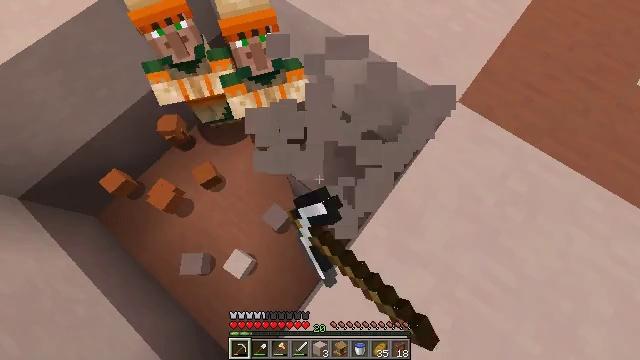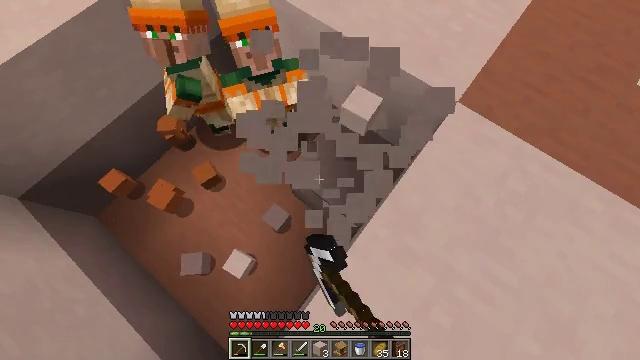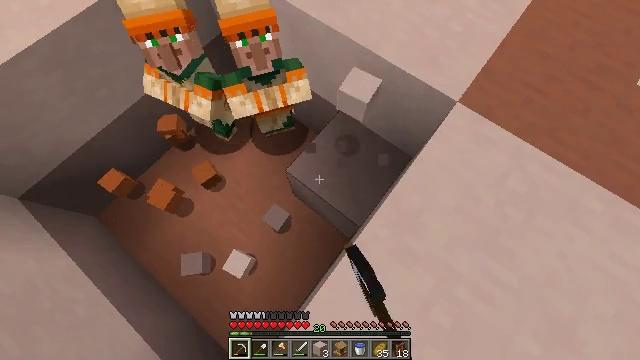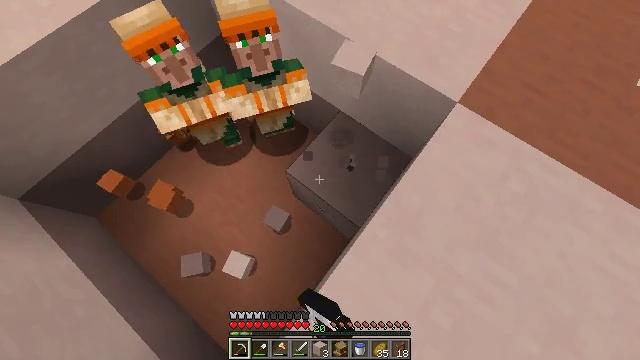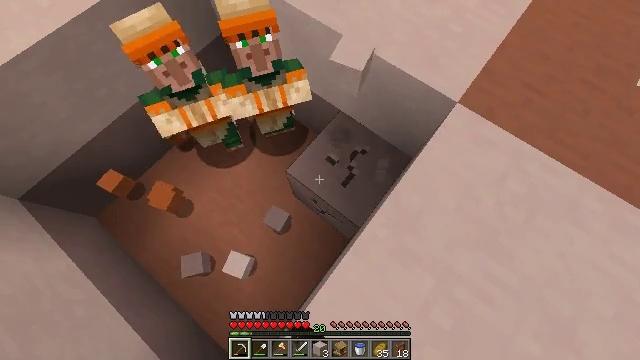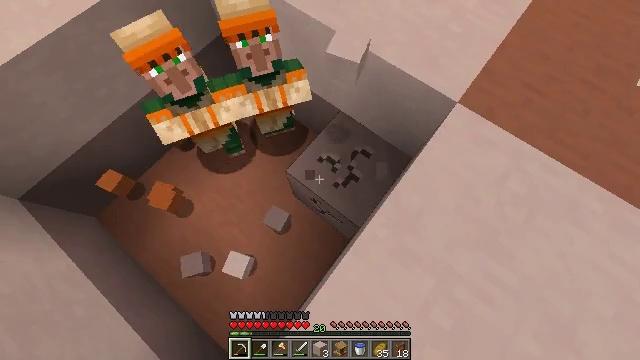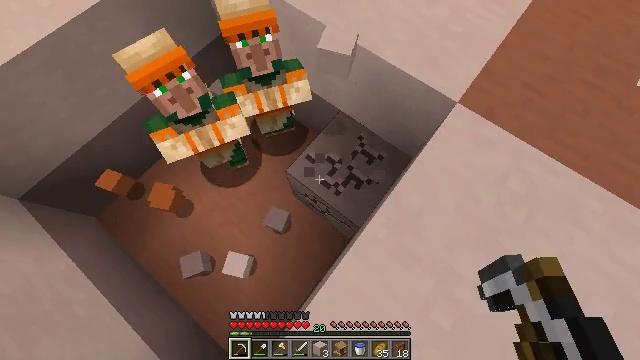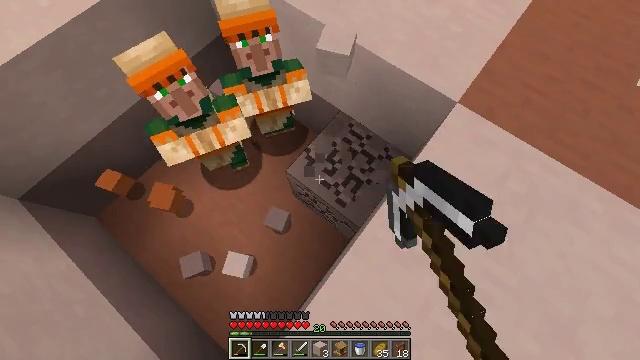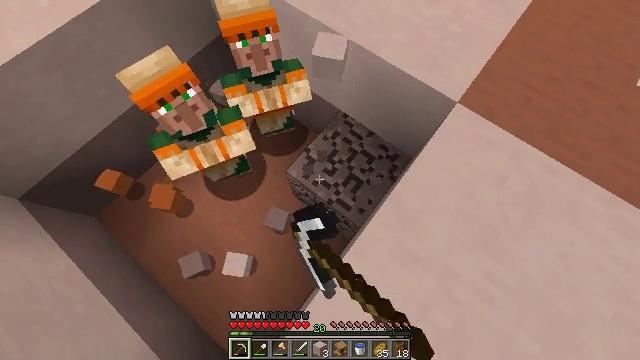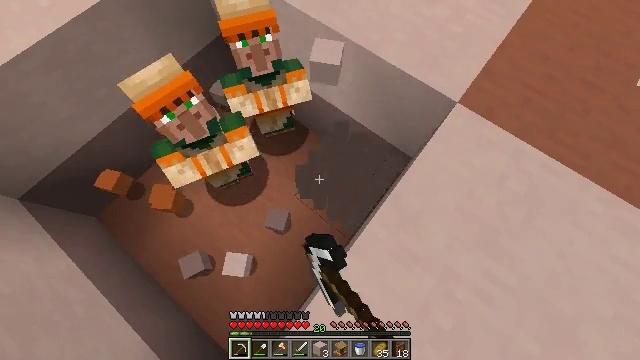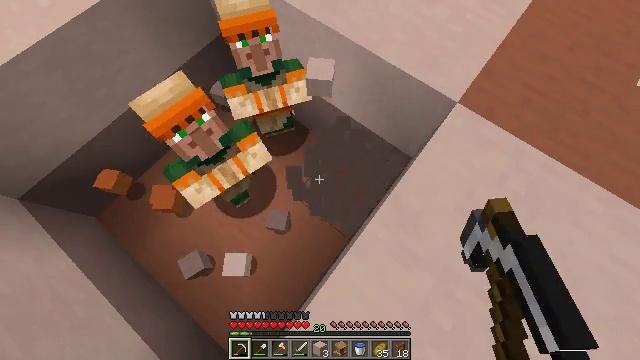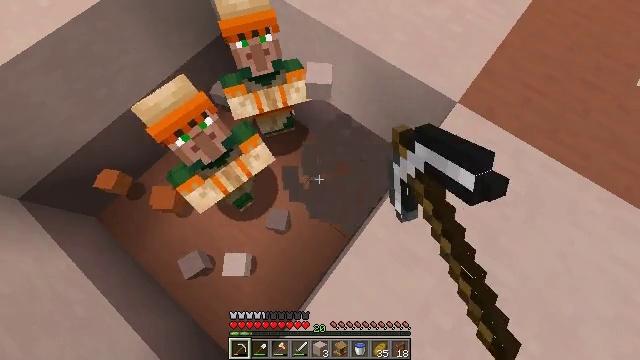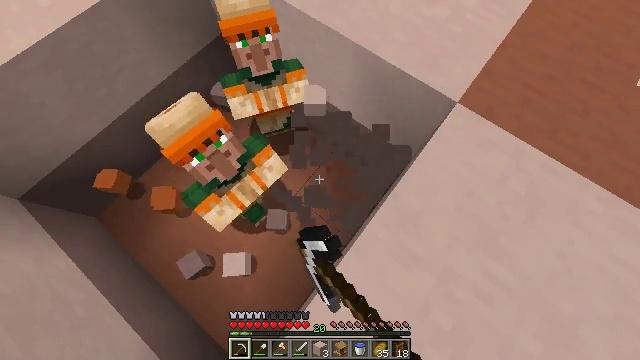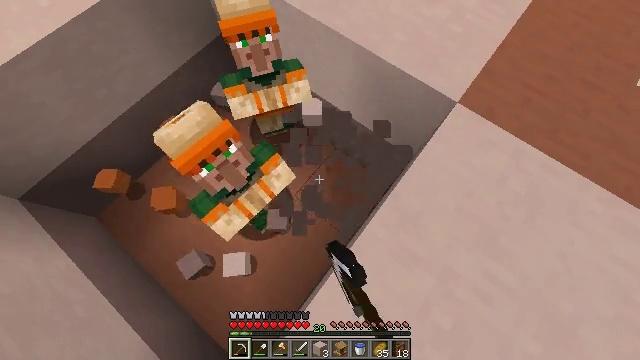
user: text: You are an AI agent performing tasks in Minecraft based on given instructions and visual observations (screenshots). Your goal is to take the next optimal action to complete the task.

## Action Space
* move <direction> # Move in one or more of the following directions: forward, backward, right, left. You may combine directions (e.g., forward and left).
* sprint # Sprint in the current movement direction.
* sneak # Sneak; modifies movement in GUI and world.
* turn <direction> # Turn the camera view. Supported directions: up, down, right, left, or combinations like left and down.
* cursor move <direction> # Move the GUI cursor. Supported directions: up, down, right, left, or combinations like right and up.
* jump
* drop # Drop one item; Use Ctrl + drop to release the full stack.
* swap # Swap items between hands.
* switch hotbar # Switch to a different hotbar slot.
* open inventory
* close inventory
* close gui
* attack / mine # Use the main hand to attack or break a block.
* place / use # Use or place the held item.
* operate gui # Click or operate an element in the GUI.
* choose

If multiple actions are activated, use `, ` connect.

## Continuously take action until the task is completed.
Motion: motion action
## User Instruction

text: Remove the light gray terracotta for materials.
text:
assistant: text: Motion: attack / mine
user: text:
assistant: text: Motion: attack / mine
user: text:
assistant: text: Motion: attack / mine
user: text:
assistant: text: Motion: attack / mine
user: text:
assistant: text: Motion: attack / mine
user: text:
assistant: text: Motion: attack / mine
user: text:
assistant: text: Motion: attack / mine
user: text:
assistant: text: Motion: attack / mine
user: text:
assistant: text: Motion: attack / mine
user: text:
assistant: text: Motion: attack / mine
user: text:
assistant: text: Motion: attack / mine
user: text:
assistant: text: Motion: attack / mine
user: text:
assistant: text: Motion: no_op
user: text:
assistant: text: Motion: no_op